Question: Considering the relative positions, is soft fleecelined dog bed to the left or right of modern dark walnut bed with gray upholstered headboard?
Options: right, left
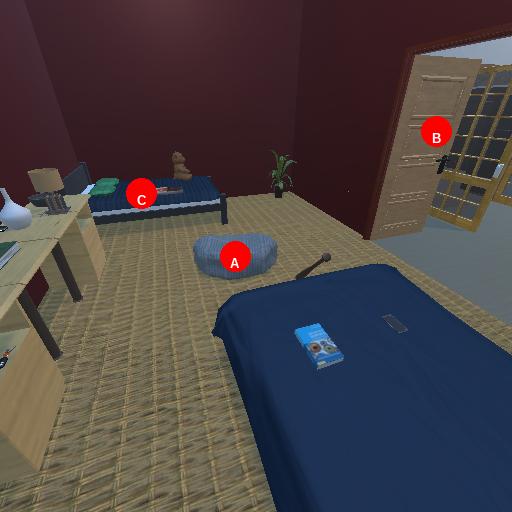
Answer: right